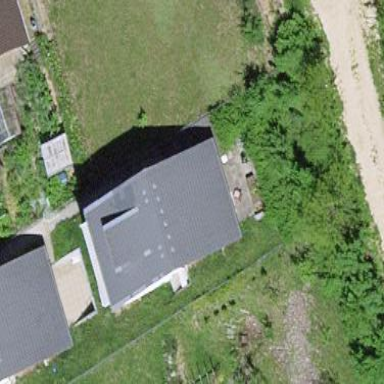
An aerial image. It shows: Simple and straightforward house.